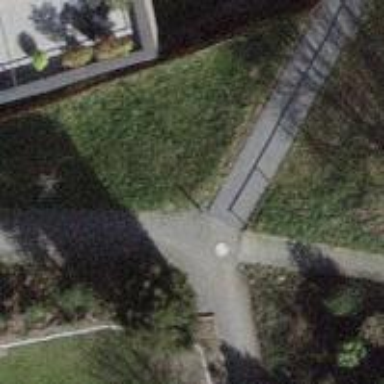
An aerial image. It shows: Footway with fine gravel surface.